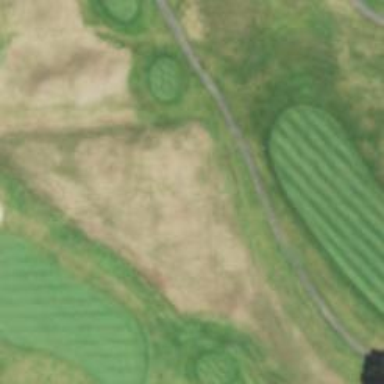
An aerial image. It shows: Path for both road and golf.